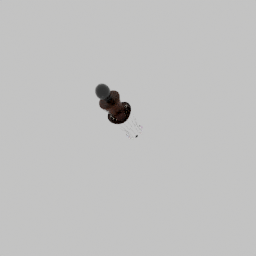
Label: people